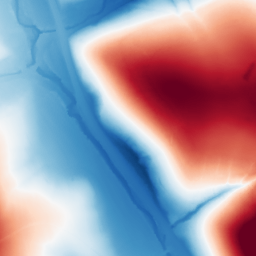
Category: classical
Decomposition family: gaussian
Decomposition parameters: sigma: 100
Upsampling method: regularized
Upsampling parameters: scale: 4
lambda_reg: 0.001
Upsampling scale: 4